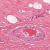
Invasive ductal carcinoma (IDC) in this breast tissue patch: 0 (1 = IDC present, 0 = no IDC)